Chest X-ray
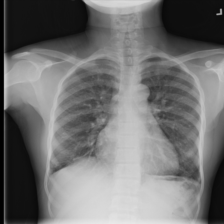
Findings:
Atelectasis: negative
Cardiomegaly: positive
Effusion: negative
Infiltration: positive
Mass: negative
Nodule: negative
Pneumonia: negative
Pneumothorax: negative
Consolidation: negative
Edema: negative
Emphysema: negative
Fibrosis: negative
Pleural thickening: negative
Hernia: negative